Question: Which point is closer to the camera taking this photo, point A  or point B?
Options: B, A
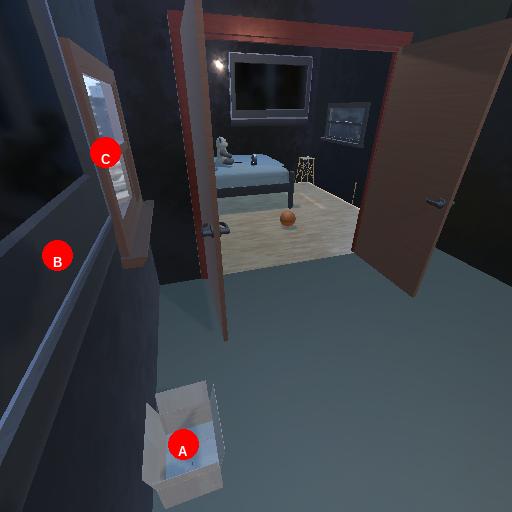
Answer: B